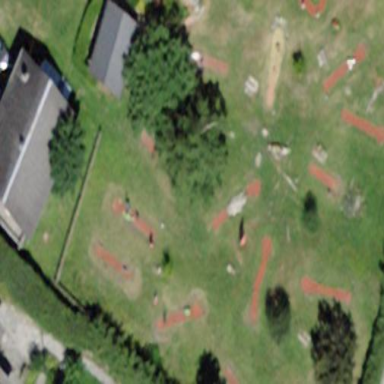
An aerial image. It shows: Miniature golf leisure land.